Question: I have a carousel which works by having a larger 'div' inside a smaller 'div' which is offset positioned to emulate pages.
My outer fixed width 'div' has a gray border around it and I'm noticing that the text from the inner 'div' sits on top of that border.

<URL>
'''
<div>
<div>
Testing Testing
</div>
</div>
'''
How can I get the text to sit behind the border?
---
EDIT: The inner div's width is required for the sliding mechanism of the carousel so this cannot be removed as a solution.
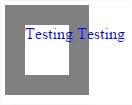
Answer: <URL>
hi try this by adding to your parent div and give class
'''
overflow:hidden;
'''